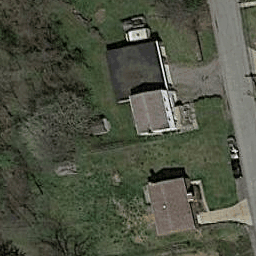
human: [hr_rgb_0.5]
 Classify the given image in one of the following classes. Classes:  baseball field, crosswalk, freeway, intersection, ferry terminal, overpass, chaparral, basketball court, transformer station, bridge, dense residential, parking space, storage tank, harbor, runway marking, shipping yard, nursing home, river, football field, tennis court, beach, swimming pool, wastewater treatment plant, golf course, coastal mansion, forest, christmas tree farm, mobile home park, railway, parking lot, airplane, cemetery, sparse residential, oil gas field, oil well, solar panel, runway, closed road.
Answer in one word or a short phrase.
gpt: sparse residential